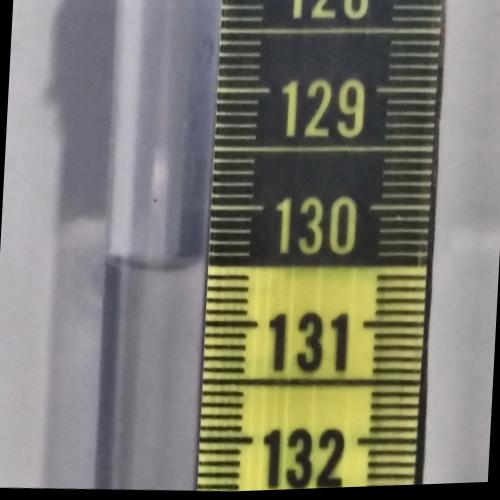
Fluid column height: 130.5 cm